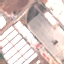
Land use / land cover class: Industrial